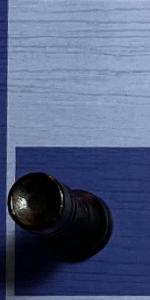
Label: Rook_Black